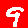
Digit: 9